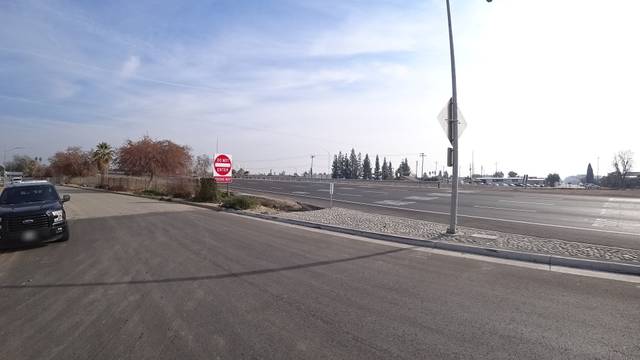
Region: United States
Coordinates: 35.381, -119.014